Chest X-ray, PA view. Patient: 34 years old, sex M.
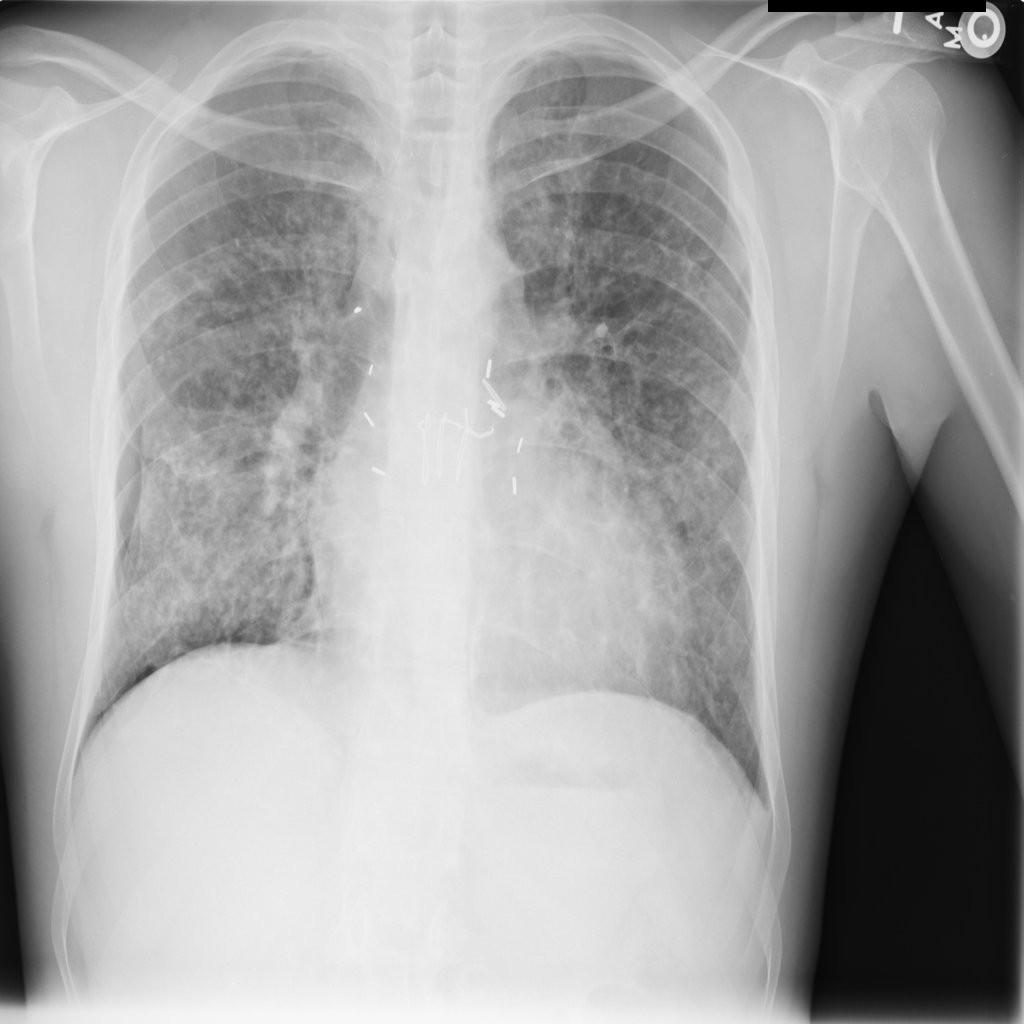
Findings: No Finding